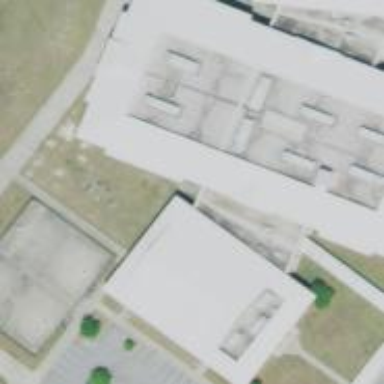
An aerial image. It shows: School building.